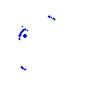
Particle: proton